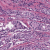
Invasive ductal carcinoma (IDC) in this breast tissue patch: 1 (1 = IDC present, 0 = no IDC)